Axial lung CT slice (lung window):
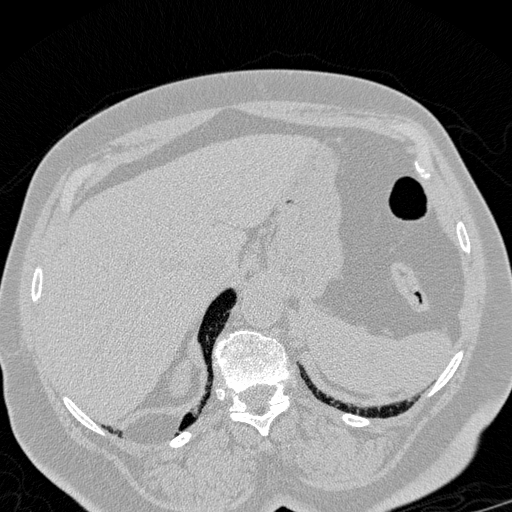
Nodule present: no